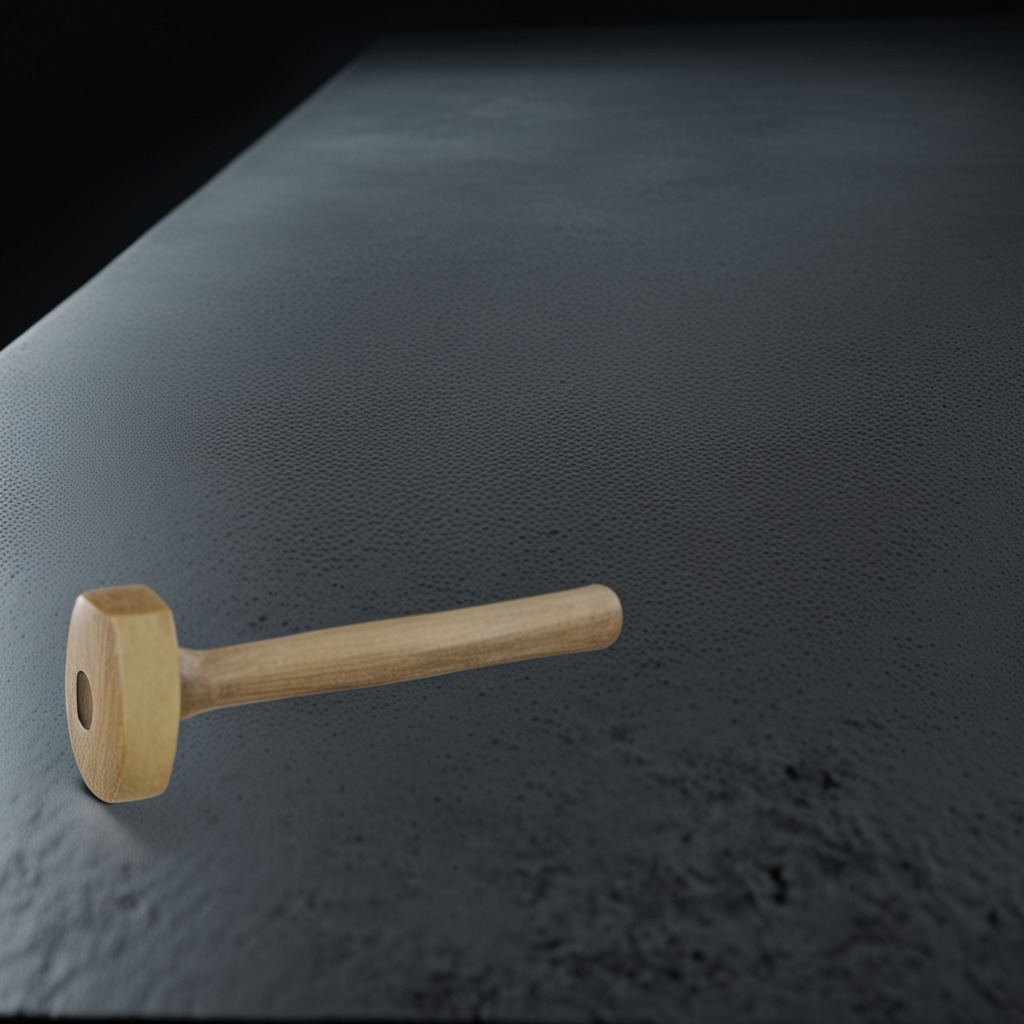
A hammer lies on the clean granite table inside a workshop at night dim ambient light soft shadows worn but